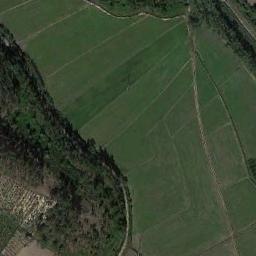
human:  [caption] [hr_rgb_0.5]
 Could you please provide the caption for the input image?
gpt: There are many trees beside the rectangular farmlands .

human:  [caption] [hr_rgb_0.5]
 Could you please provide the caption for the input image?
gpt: The rectangular farmland is next to some trees .

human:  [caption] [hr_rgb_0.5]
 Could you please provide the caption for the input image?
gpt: Many neatly arranged green and khaki mixed rectangular farmlands of different sizes .

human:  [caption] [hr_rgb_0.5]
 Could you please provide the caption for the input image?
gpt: Some green rectangular farmlands of different sizes are next to a forest .

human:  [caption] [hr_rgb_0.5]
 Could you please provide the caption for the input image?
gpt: There are some green trees beside the green rectangular farmlands .